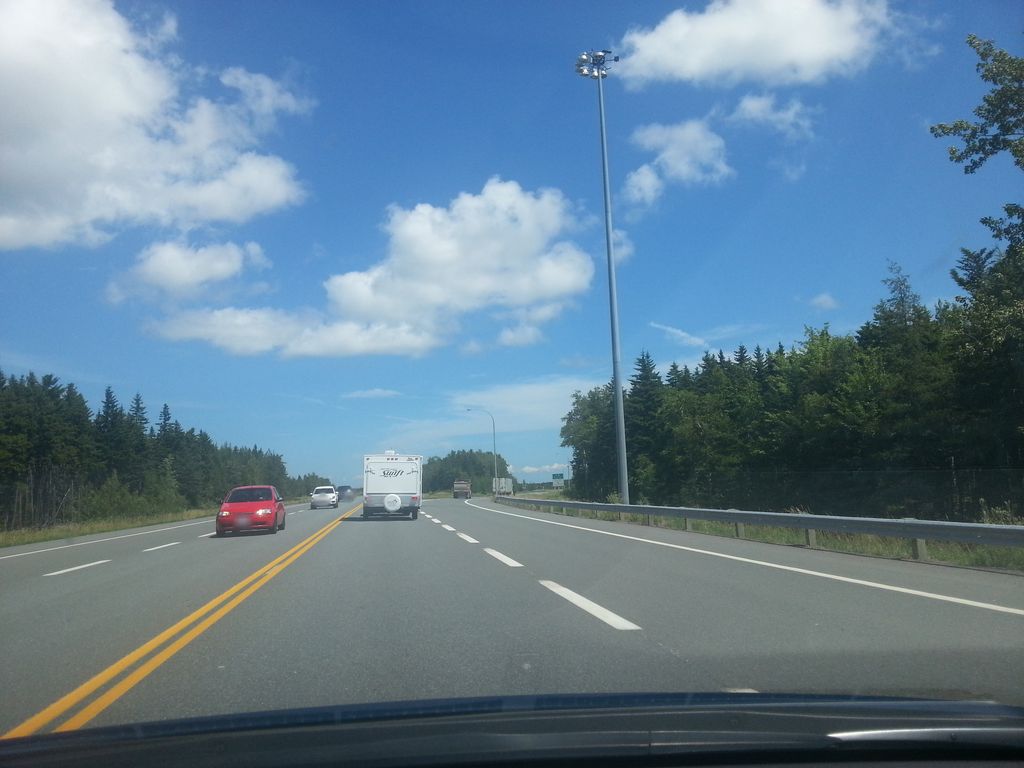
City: charlottetown